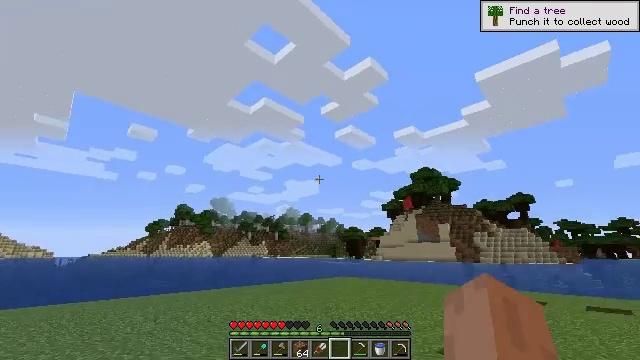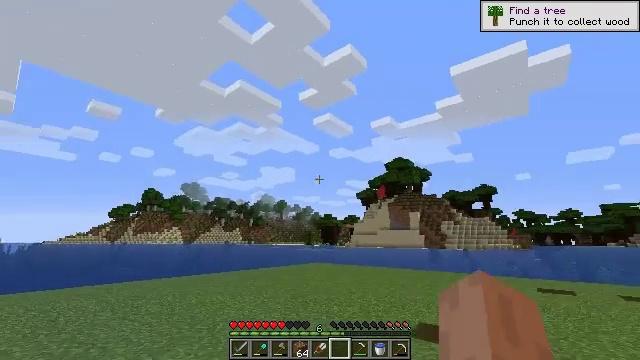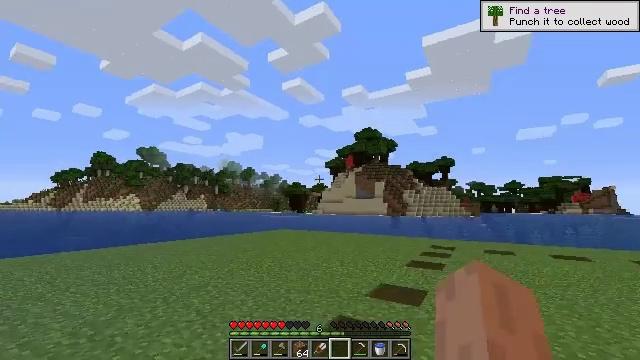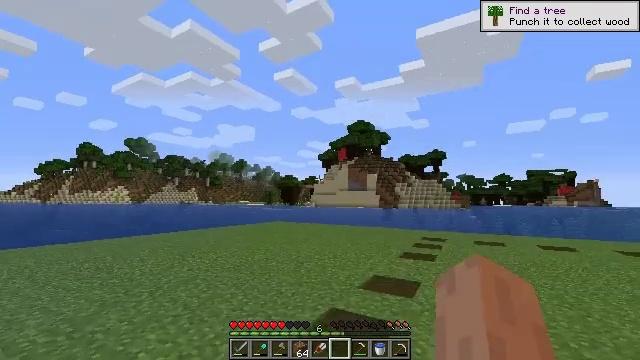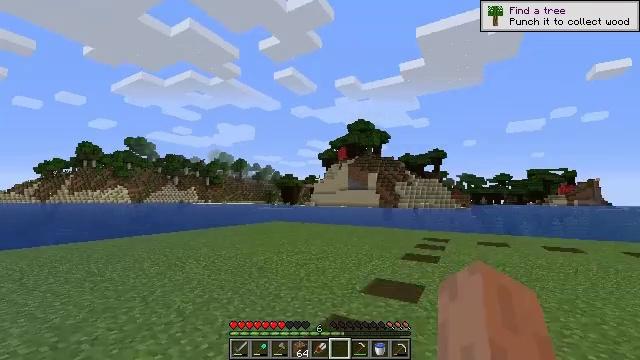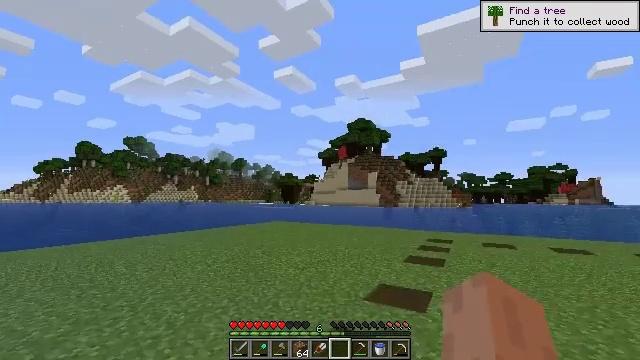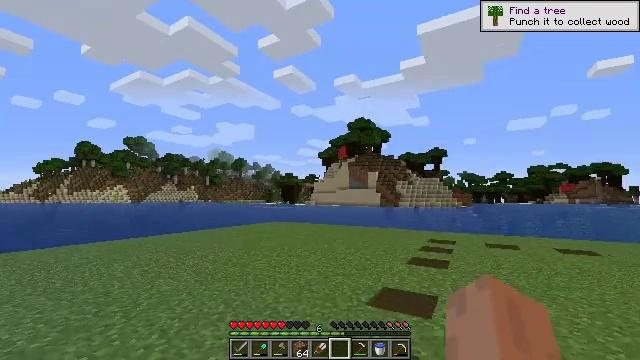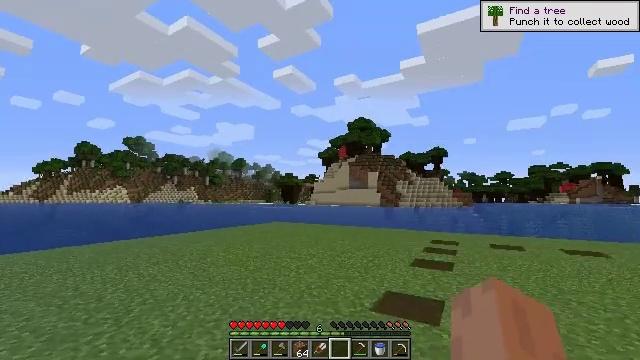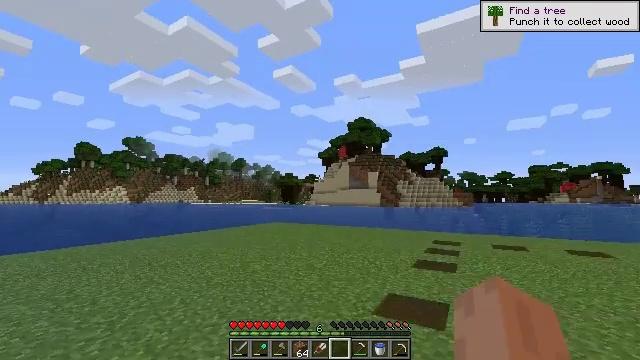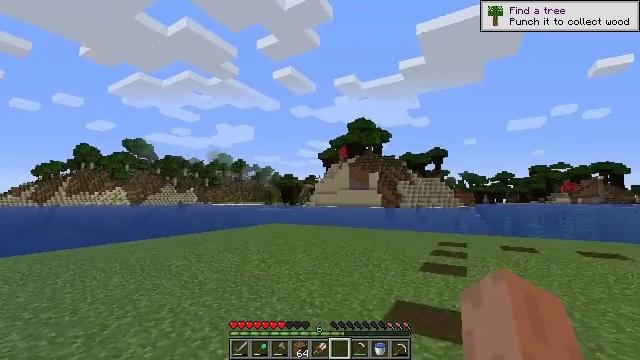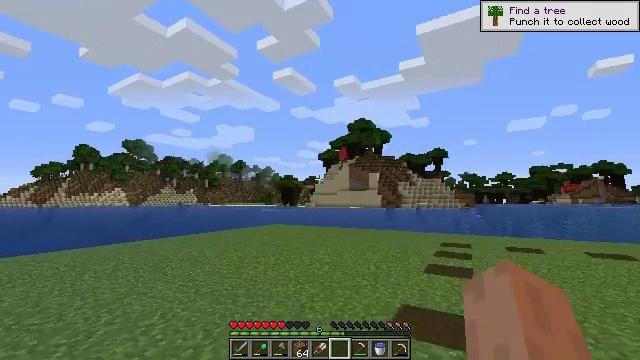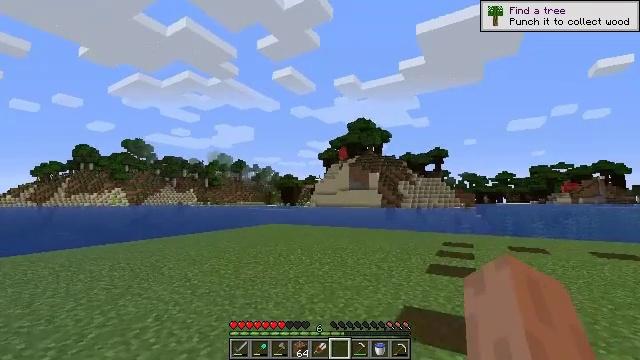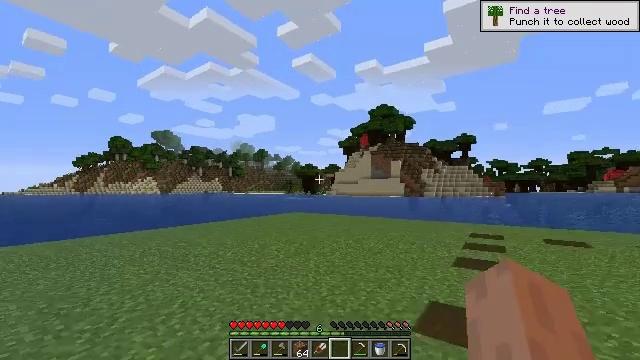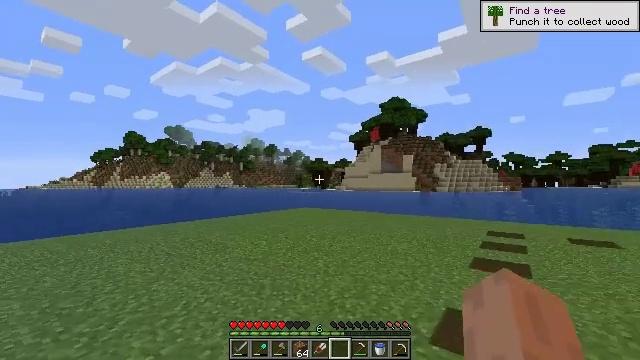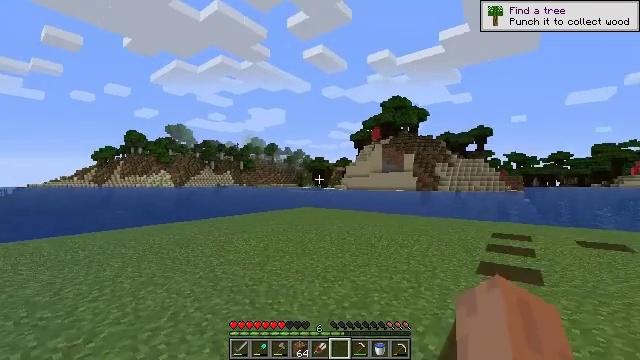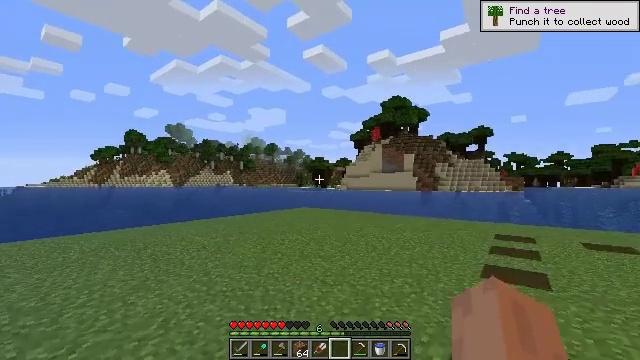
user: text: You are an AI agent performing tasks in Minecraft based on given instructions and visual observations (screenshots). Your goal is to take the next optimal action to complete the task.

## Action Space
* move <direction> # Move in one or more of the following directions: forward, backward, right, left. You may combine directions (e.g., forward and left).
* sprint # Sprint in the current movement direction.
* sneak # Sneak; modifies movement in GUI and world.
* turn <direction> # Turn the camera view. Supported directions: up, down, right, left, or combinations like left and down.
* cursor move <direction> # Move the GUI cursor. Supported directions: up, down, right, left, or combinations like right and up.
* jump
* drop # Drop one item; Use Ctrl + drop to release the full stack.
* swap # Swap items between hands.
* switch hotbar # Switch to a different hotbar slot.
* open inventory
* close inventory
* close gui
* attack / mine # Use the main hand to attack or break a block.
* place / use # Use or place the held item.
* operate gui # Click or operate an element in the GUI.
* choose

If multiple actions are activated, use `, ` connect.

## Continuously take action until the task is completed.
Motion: motion action
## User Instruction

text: Break the dark oak log in the forest.
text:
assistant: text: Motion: move forward, turn right and down
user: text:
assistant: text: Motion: move forward, turn right and down
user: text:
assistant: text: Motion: move forward, turn right and down
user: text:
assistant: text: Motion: move forward
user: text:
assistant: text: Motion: move forward
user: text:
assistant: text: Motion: move forward
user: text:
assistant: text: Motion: move forward
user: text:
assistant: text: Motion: move forward
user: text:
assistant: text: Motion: move forward
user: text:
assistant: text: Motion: move forward
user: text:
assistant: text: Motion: move forward
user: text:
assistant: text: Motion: move forward, turn left and down
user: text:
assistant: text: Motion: move forward, turn left and down
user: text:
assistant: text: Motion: move forward
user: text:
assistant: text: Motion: move forward
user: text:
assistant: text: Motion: move forward, turn left and down
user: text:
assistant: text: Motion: move forward, turn left and down
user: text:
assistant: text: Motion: move forward, turn left and down
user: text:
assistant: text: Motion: move forward
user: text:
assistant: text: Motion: move forward
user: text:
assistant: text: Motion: move forward
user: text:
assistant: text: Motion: move forward
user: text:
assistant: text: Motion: move forward
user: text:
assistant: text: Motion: move forward
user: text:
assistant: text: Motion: move forward
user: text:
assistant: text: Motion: move forward
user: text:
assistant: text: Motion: move forward
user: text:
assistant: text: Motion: move forward
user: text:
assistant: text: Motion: move forward
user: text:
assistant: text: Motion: move forward